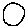
Label: moon